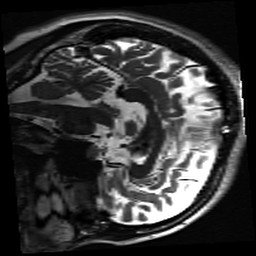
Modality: inplaneT2
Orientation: sagittal